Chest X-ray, PA view. Patient: 69 years old, sex F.
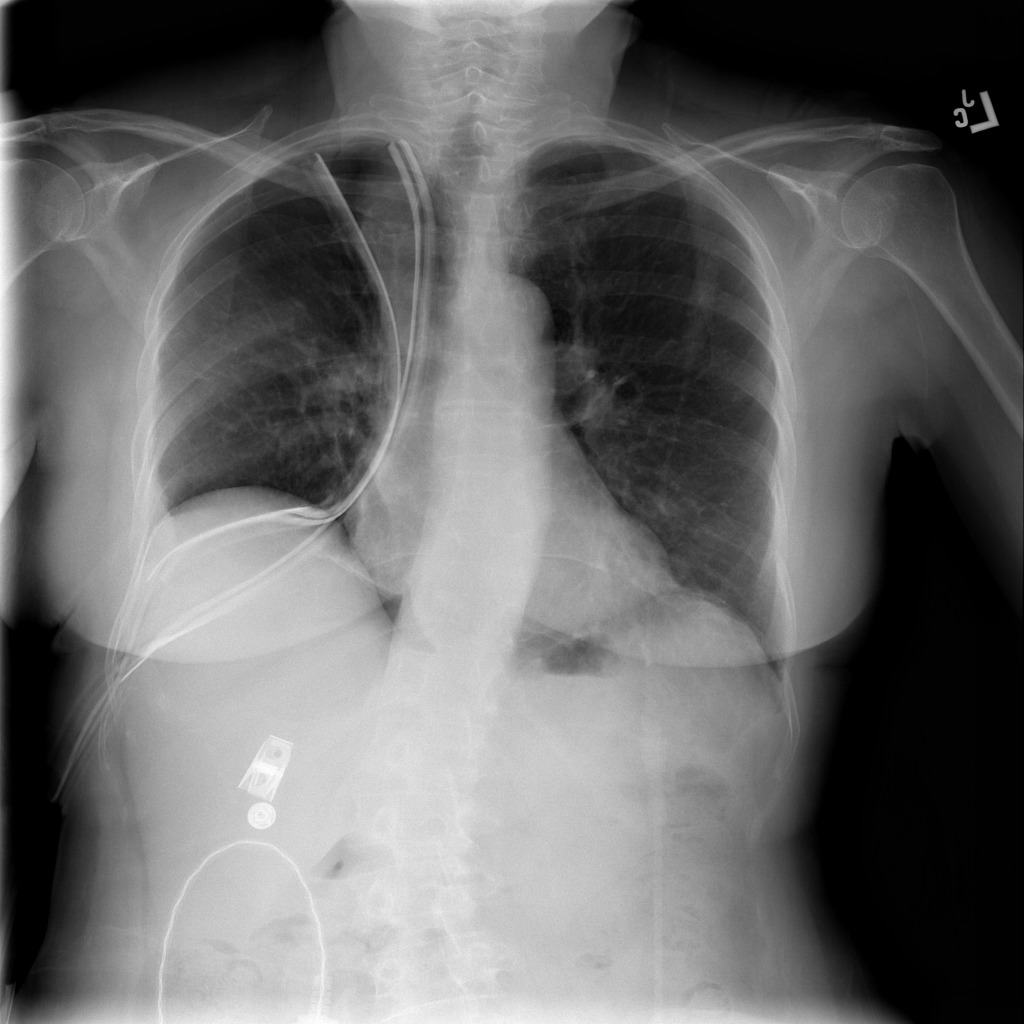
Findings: Effusion, Pneumothorax